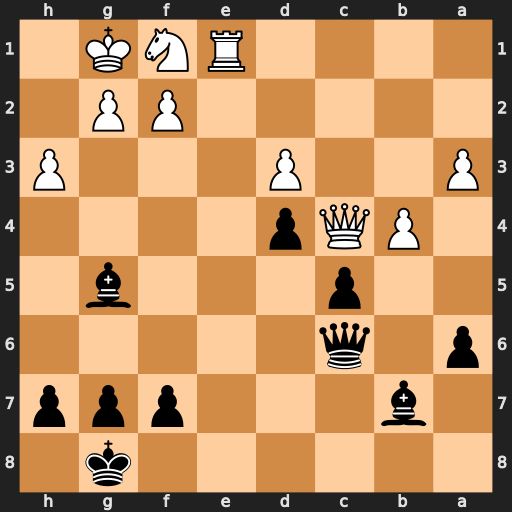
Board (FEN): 6k1/1b3ppp/p1q5/2p3b1/1PQp4/P2P3P/5PP1/4RNK1
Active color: b
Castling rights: -
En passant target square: -
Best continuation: Qxg2#